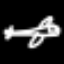
Label: airplane